Question: My intention is to develop a C# form application that retrieves weather data from yahoo weather api. I need the program to get weather data from yahoo and retrieves in the respective text input. The code is as follows..
'''
using System;
using System.Collections.Generic;
using System.ComponentModel;
using System.Data;
using System.Drawing;
using System.Linq;
using System.Text;
using System.Windows.Forms;
using System.Xml.Linq;
using System.Xml;
using System.IO;
using System.Web;
using System.Speech.Recognition;
using System.Speech.Synthesis;
namespace weather
{
public partial class Form1 : Form
{
string Temperature;
string Condition;
string Humidity;
string WindSpeed;
string Town;
string TFCond;
string TFHigh;
string TFLow;
public Form1()
{
InitializeComponent();
}
private void Form1_Load(object sender, EventArgs e)
{
}
private void GetWeather()
{
string query = String.Format("http://weather.yahooapis.com/forecastrss?w=<PHONE>");
//string query = String.Format("http://weather.yahooapis.com/forecastrss?w=<PHONE>");
XmlDocument wData = new XmlDocument();
wData.Load(query);
XmlNamespaceManager manager = new XmlNamespaceManager(wData.NameTable);
manager.AddNamespace("yweather","http://xml.weather.yahoo.com/ns/rss/1.0");
XmlNode channel = wData.SelectSingleNode("rss").SelectSingleNode("channel");
XmlNodeList nodes = wData.SelectNodes("/rss/channel/item/yweather:forecast", manager);
Temperature = channel.SelectSingleNode("item").SelectSingleNode("yweather:condition", manager).Attributes["temp"].Value;
Condition = channel.SelectSingleNode("item").SelectSingleNode("yweather:condition", manager).Attributes["text"].Value;
Humidity = channel.SelectSingleNode("yweather:atmosphere", manager).Attributes["humidity"].Value;
WindSpeed = channel.SelectSingleNode("yweather:wind", manager).Attributes["speed"].Value;
Town = channel.SelectSingleNode("yweather:location", manager).Attributes["city"].Value;
TFCond = channel.SelectSingleNode("item").SelectSingleNode("yweather:forecast", manager).Attributes["text"].Value;
TFHigh = channel.SelectSingleNode("item").SelectSingleNode("yweather:forecast", manager).Attributes["high"].Value;
TFLow = channel.SelectSingleNode("item").SelectSingleNode("yweather:forecast", manager).Attributes["low"].Value;
}
private void button1_Click(object sender, EventArgs e)
{
textBox1.AppendText(Temperature);
textBox2.AppendText(Humidity);
}
}
}
'''
The gui is as follows...

I need the help of kind programmers.
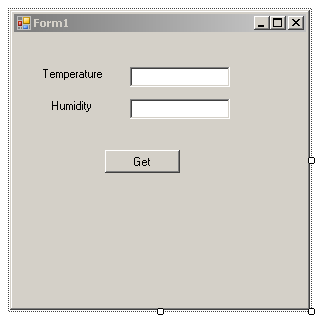
Answer: You defined Variables Temperature nad Humidity but You never assign them so they are actually just nulls. You need to use GetWeather() method. You just defined this method but never used it so Your Temperatura and Humidity variables are still nulls.
In Your EventHandler for button click You need to use GetWeather method.
'''
private void button1_Click(object sender, EventArgs e)
{
GetWeather();
textBox1.AppendText(Temperature);
textBox2.AppendText(Humidity);
}
'''